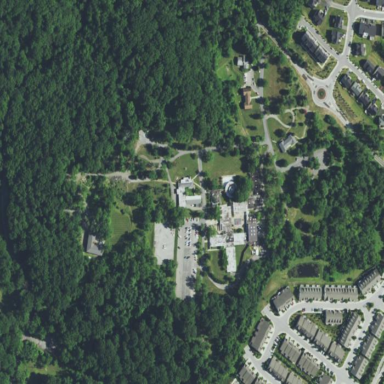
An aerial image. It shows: Hospital.